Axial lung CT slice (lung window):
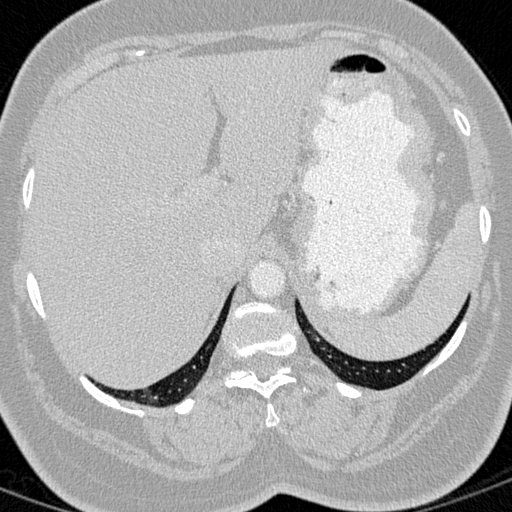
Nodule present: no